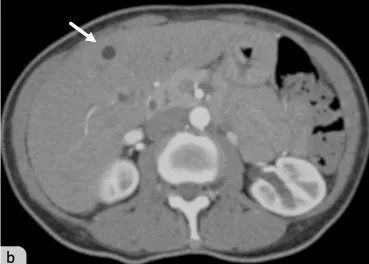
The lesion does not show enhancement after contrast injection.
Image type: radiology (ct)